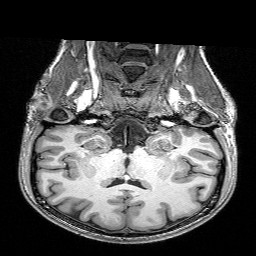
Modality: T1w
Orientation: sagittal
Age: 25
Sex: female
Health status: healthy
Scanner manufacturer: siemens
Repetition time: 2.53 s
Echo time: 0.00332 s